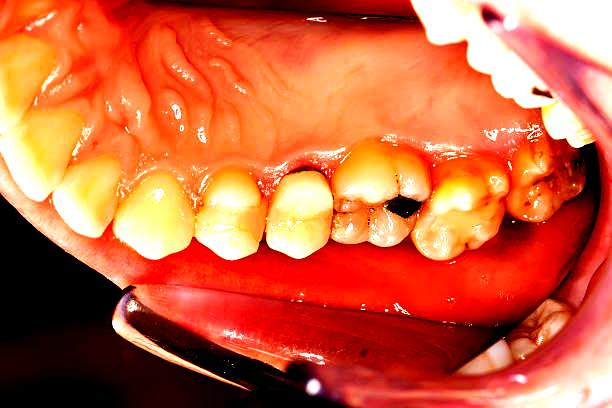
Condition: Gingivitis